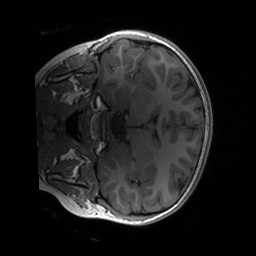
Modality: T1w
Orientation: coronal
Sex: female
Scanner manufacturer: siemens
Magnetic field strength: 3 T
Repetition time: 1.9 s
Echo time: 0.00243 s